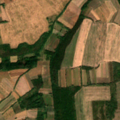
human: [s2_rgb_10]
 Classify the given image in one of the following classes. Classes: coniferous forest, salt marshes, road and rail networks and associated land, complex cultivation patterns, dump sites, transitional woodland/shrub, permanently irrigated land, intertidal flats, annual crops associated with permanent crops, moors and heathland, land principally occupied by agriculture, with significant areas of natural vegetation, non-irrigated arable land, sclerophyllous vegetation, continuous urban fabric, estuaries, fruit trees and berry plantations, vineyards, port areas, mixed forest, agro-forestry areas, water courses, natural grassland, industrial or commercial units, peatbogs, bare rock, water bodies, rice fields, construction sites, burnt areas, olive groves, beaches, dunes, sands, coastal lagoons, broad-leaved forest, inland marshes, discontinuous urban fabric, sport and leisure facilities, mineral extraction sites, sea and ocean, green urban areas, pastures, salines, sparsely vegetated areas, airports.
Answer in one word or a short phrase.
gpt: non-irrigated arable land, land principally occupied by agriculture, with significant areas of natural vegetation